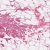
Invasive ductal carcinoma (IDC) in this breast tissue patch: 0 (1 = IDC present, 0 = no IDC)